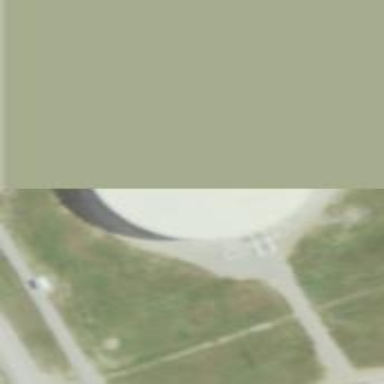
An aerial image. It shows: Storage tank created as man-made structure.